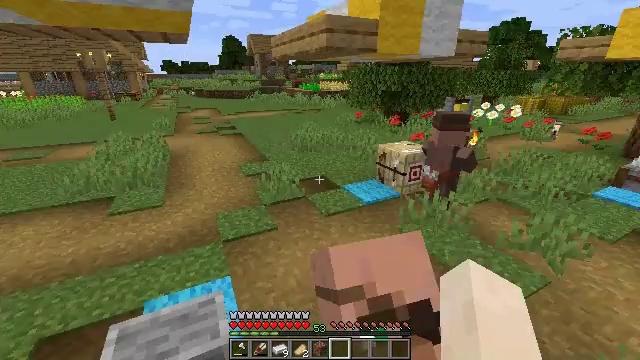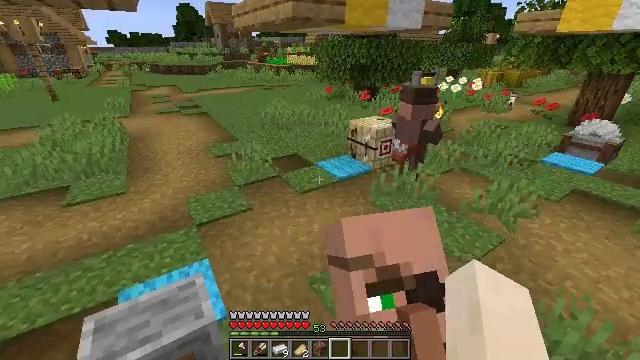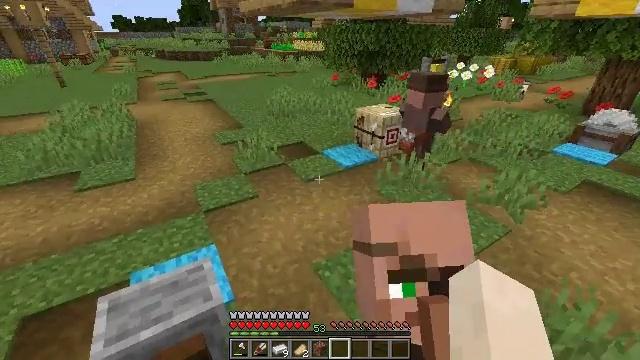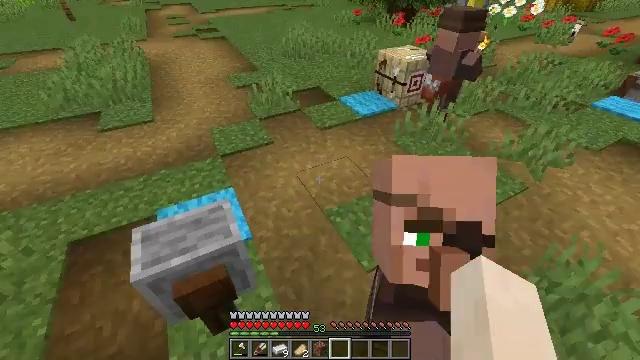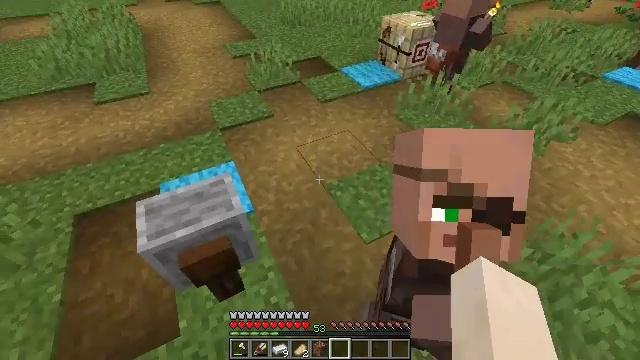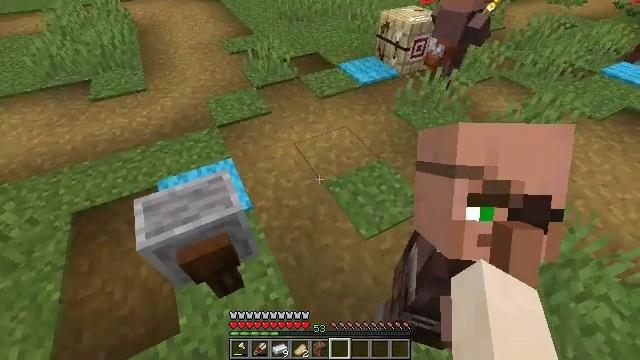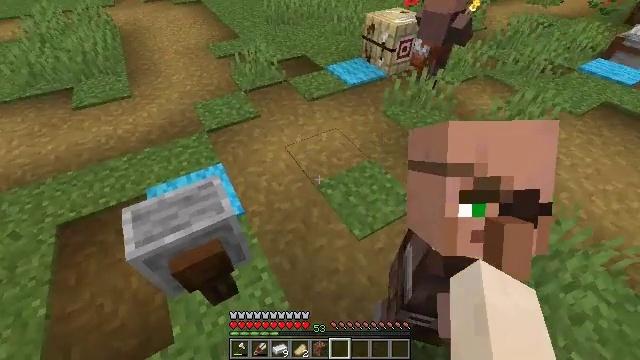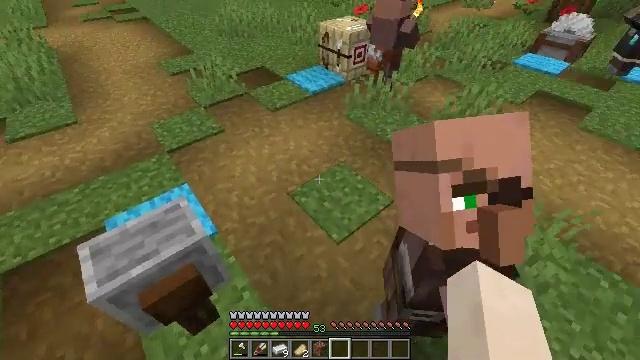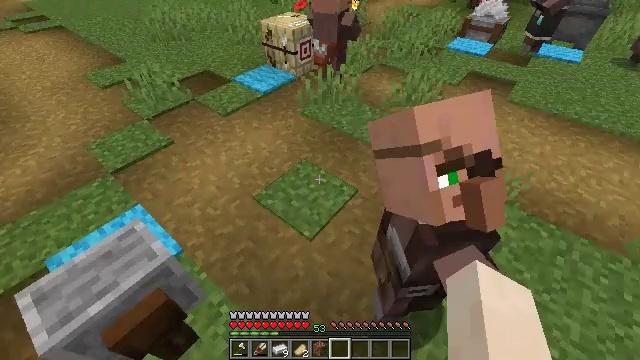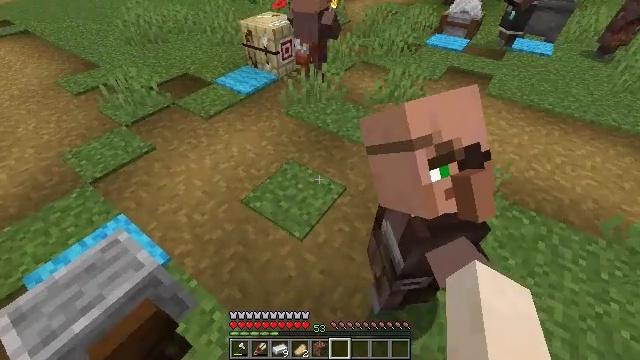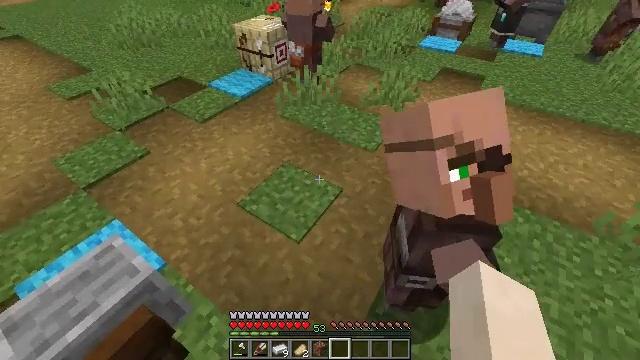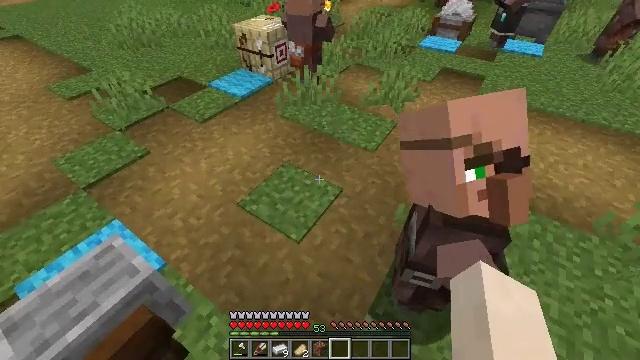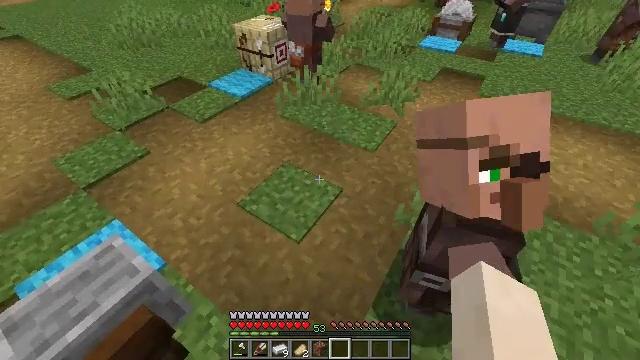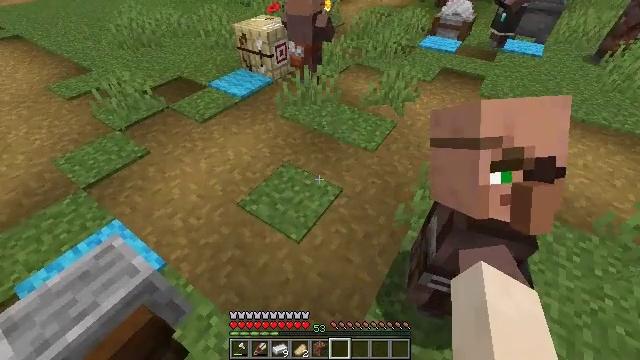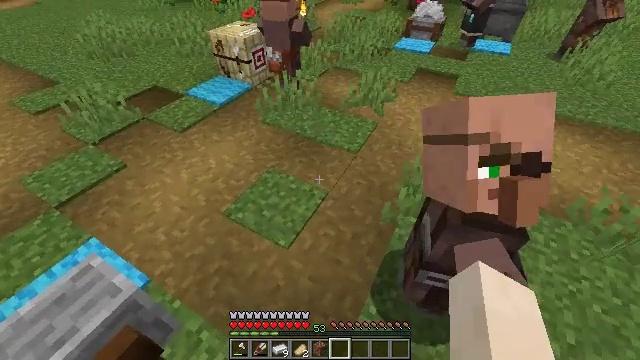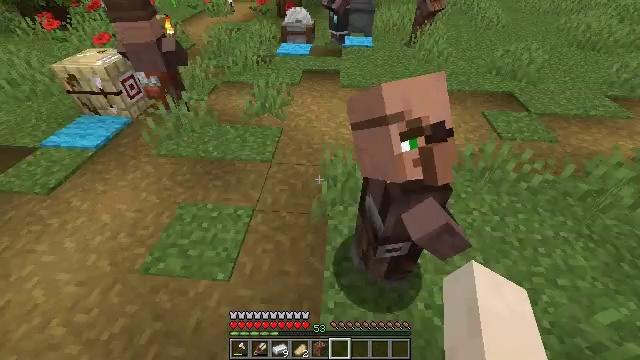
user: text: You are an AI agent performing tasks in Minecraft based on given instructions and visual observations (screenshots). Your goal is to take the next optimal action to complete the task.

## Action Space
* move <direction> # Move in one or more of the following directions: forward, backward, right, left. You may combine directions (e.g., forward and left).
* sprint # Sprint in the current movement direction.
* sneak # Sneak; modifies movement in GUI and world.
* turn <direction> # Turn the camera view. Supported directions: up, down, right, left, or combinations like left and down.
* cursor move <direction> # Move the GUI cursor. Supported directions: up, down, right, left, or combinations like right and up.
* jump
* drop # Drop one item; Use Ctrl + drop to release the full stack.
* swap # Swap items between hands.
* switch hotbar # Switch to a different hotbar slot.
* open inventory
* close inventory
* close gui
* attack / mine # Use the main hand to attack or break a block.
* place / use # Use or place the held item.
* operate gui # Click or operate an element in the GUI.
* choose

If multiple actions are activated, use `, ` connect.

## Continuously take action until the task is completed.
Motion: motion action
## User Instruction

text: Interact with the crafting table to make a crossbow.
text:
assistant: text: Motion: turn right and down
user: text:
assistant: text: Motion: turn left and down
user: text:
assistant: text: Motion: turn left and down, use / place
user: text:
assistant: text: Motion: turn down, use / place
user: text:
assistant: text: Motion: use / place
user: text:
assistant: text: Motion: turn right, use / place
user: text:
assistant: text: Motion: turn right and up, use / place
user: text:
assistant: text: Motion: turn right
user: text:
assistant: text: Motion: turn right
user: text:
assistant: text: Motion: turn right
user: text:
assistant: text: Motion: no_op
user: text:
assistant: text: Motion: no_op
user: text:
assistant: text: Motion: no_op
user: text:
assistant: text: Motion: turn right
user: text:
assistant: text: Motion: turn right and up
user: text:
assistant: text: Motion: turn right
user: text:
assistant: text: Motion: turn right, use / place
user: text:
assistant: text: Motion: use / place
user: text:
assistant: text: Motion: use / place
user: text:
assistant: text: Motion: use / place
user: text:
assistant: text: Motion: no_op
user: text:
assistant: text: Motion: no_op
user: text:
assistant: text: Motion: no_op
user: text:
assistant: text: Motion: no_op
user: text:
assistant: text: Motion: no_op
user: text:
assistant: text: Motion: no_op
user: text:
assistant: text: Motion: no_op
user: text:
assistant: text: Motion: no_op
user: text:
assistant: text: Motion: cursor move left and up
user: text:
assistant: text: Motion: cursor move left and up